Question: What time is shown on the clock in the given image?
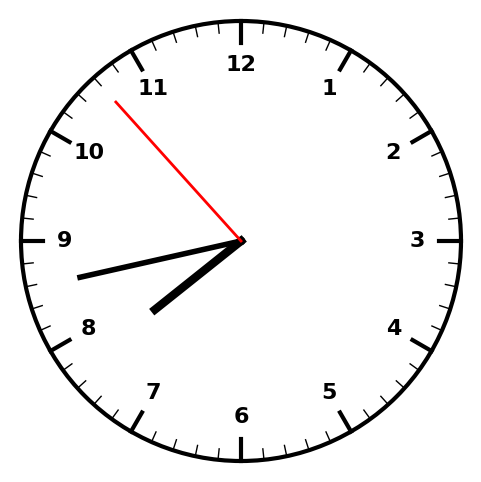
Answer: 07:42:53